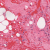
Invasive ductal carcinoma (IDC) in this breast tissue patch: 0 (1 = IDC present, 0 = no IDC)